Question: I created a C# application which use 2 C++ Dll, the first one work very well, but i have some trouble with the second.
I'm flashing a CPU :
My dll :
'''
[DllImport(@"st10flasher.dll")]
public static extern long SetCom(string PortName, long comspeed);
[DllImport(@"st10flasher.dll")]
public static extern long LoadFile(string FileName, ref long Fsize);
[DllImport(@"st10flasher.dll")]
public static extern long InitMonitor(string device);
[DllImport(@"st10flasher.dll")]
public static extern long ProgramFlash();
[DllImport(@"st10flasher.dll")]
public static extern long EraseFlash(long Block);
[DllImport(@"st10flasher.dll")]
public static extern long CloseCom();
[DllImport(@"st10flasher.dll")]
public static extern long BlockNBToErase(bool EraseBlockError);
'''
It usually work but sometime it crash with.
-I checked the event log and found the exception code : 0xc0000409
-It ask me if i want to debug it with VS then i have this stack :

The Error message isn't in english i'll try to translate :
unmanaged exception 0x71E2CF1B (clr.dll). the instrumentation code stack cookie detected exceeding the stack buffer
What could it be ? thanks !
As you asked i added the VB declaration :
'''
Declare Function SetCom Lib "st10flasher.dll" (ByVal PortName$, ByVal comspeed As Long) As Long
Declare Function LoadFile Lib "st10flasher.dll" (ByVal FileName$, ByRef Fsize As Long) As Long
Declare Function InitMonitor Lib "st10flasher.dll" (ByVal device As Any) As Long
Declare Function ProgramFlash Lib "st10flasher.dll" () As Long
Declare Function GetError Lib "st10flasher.dll" (ByVal BufferForStatus As Any) As Long
Declare Function EraseFlash Lib "st10flasher.dll" (ByVal Block As Long) As Long
Declare Function CloseCom Lib "st10flasher.dll" () As Long
'''
/************************************************** EDIT **************************************************/
So i updated my functions declaration like that :
'''
[DllImport(@"st10flasher.dll")]
public static extern uint SetCom([MarshalAs(UnmanagedType.LPStr)] string PortName, uint comspeed);
[DllImport(@"st10flasher.dll")]
public static extern uint LoadFile([MarshalAs(UnmanagedType.LPStr)] string FileName, ref uint Fsize);
[DllImport(@"st10flasher.dll")]
public static extern uint InitMonitor([MarshalAs(UnmanagedType.LPStr)] string device);
[DllImport(@"st10flasher.dll")]
public static extern uint ProgramFlash();
[DllImport(@"st10flasher.dll")]
public static extern uint EraseFlash(uint Block);
[DllImport(@"st10flasher.dll")]
public static extern uint CloseCom();
[DllImport(@"st10flasher.dll")]
public static extern uint BlockNBToErase(bool EraseBlockError);
'''
and i found the dll's documentation :
'''
unsigned int SetCom(char *PortName, unsigned int ComSpeed)
unsigned int CloseCom(void)
unsigned int LoadFile(char *filename)
unsigned int InitMonitor(char *target)
unsigned int EraseFlash(unsigned int BlockMask)
unsigned int ProgramFlash(void)
'''
i tried to update my prototype using this post : <URL> But i still have the same error. Did i misunderstood something from the link ?
/******************************SOLVED****************************/
I solved my problem by creating an other C++ DLL which load and unload the st10flasher.dll
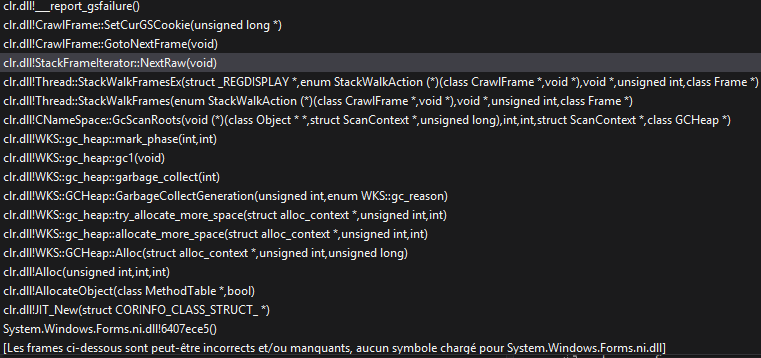
Answer: '''
[DllImport(@"st10flasher.dll")]
public static extern uint LoadFile([MarshalAs(UnmanagedType.LPStr)] string FileName, ref uint Fsize);
'''
seems wrong:
'''
unsigned int LoadFile(char *filename)
'''
remove the 'ref uint Fsize'
You didn't have a signature for this:
'''
[DllImport(@"st10flasher.dll")]
public static extern uint BlockNBToErase(bool EraseBlockError);
'''
Everything else should be correct.